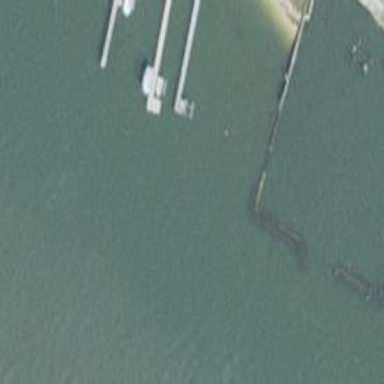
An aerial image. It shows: Breakwater structure.